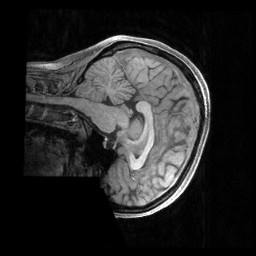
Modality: T1w
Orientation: sagittal
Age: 21
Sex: female
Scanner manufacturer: siemens
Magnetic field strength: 3 T
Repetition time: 2.4 s
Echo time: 0.00231 s